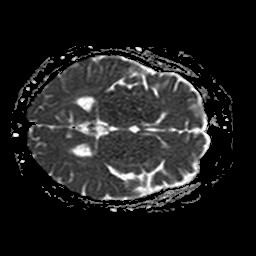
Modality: ADC
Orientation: axial
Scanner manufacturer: philips
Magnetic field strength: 1.5 T
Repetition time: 3.542 s
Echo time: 0.09411 s